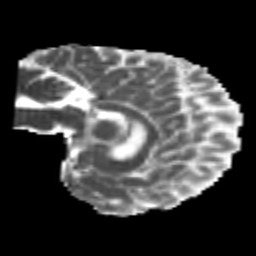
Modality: MD
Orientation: sagittal
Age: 23
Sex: female
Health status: healthy
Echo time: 0.074 s